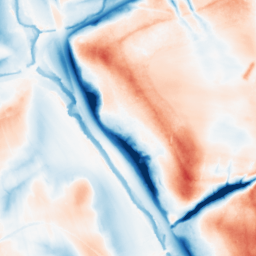
Category: classical
Decomposition family: gaussian_anisotropic
Decomposition parameters: sigma_x: 20
sigma_y: 10
Upsampling method: cubic_mitchell
Upsampling parameters: scale: 2
Upsampling scale: 2